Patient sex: F
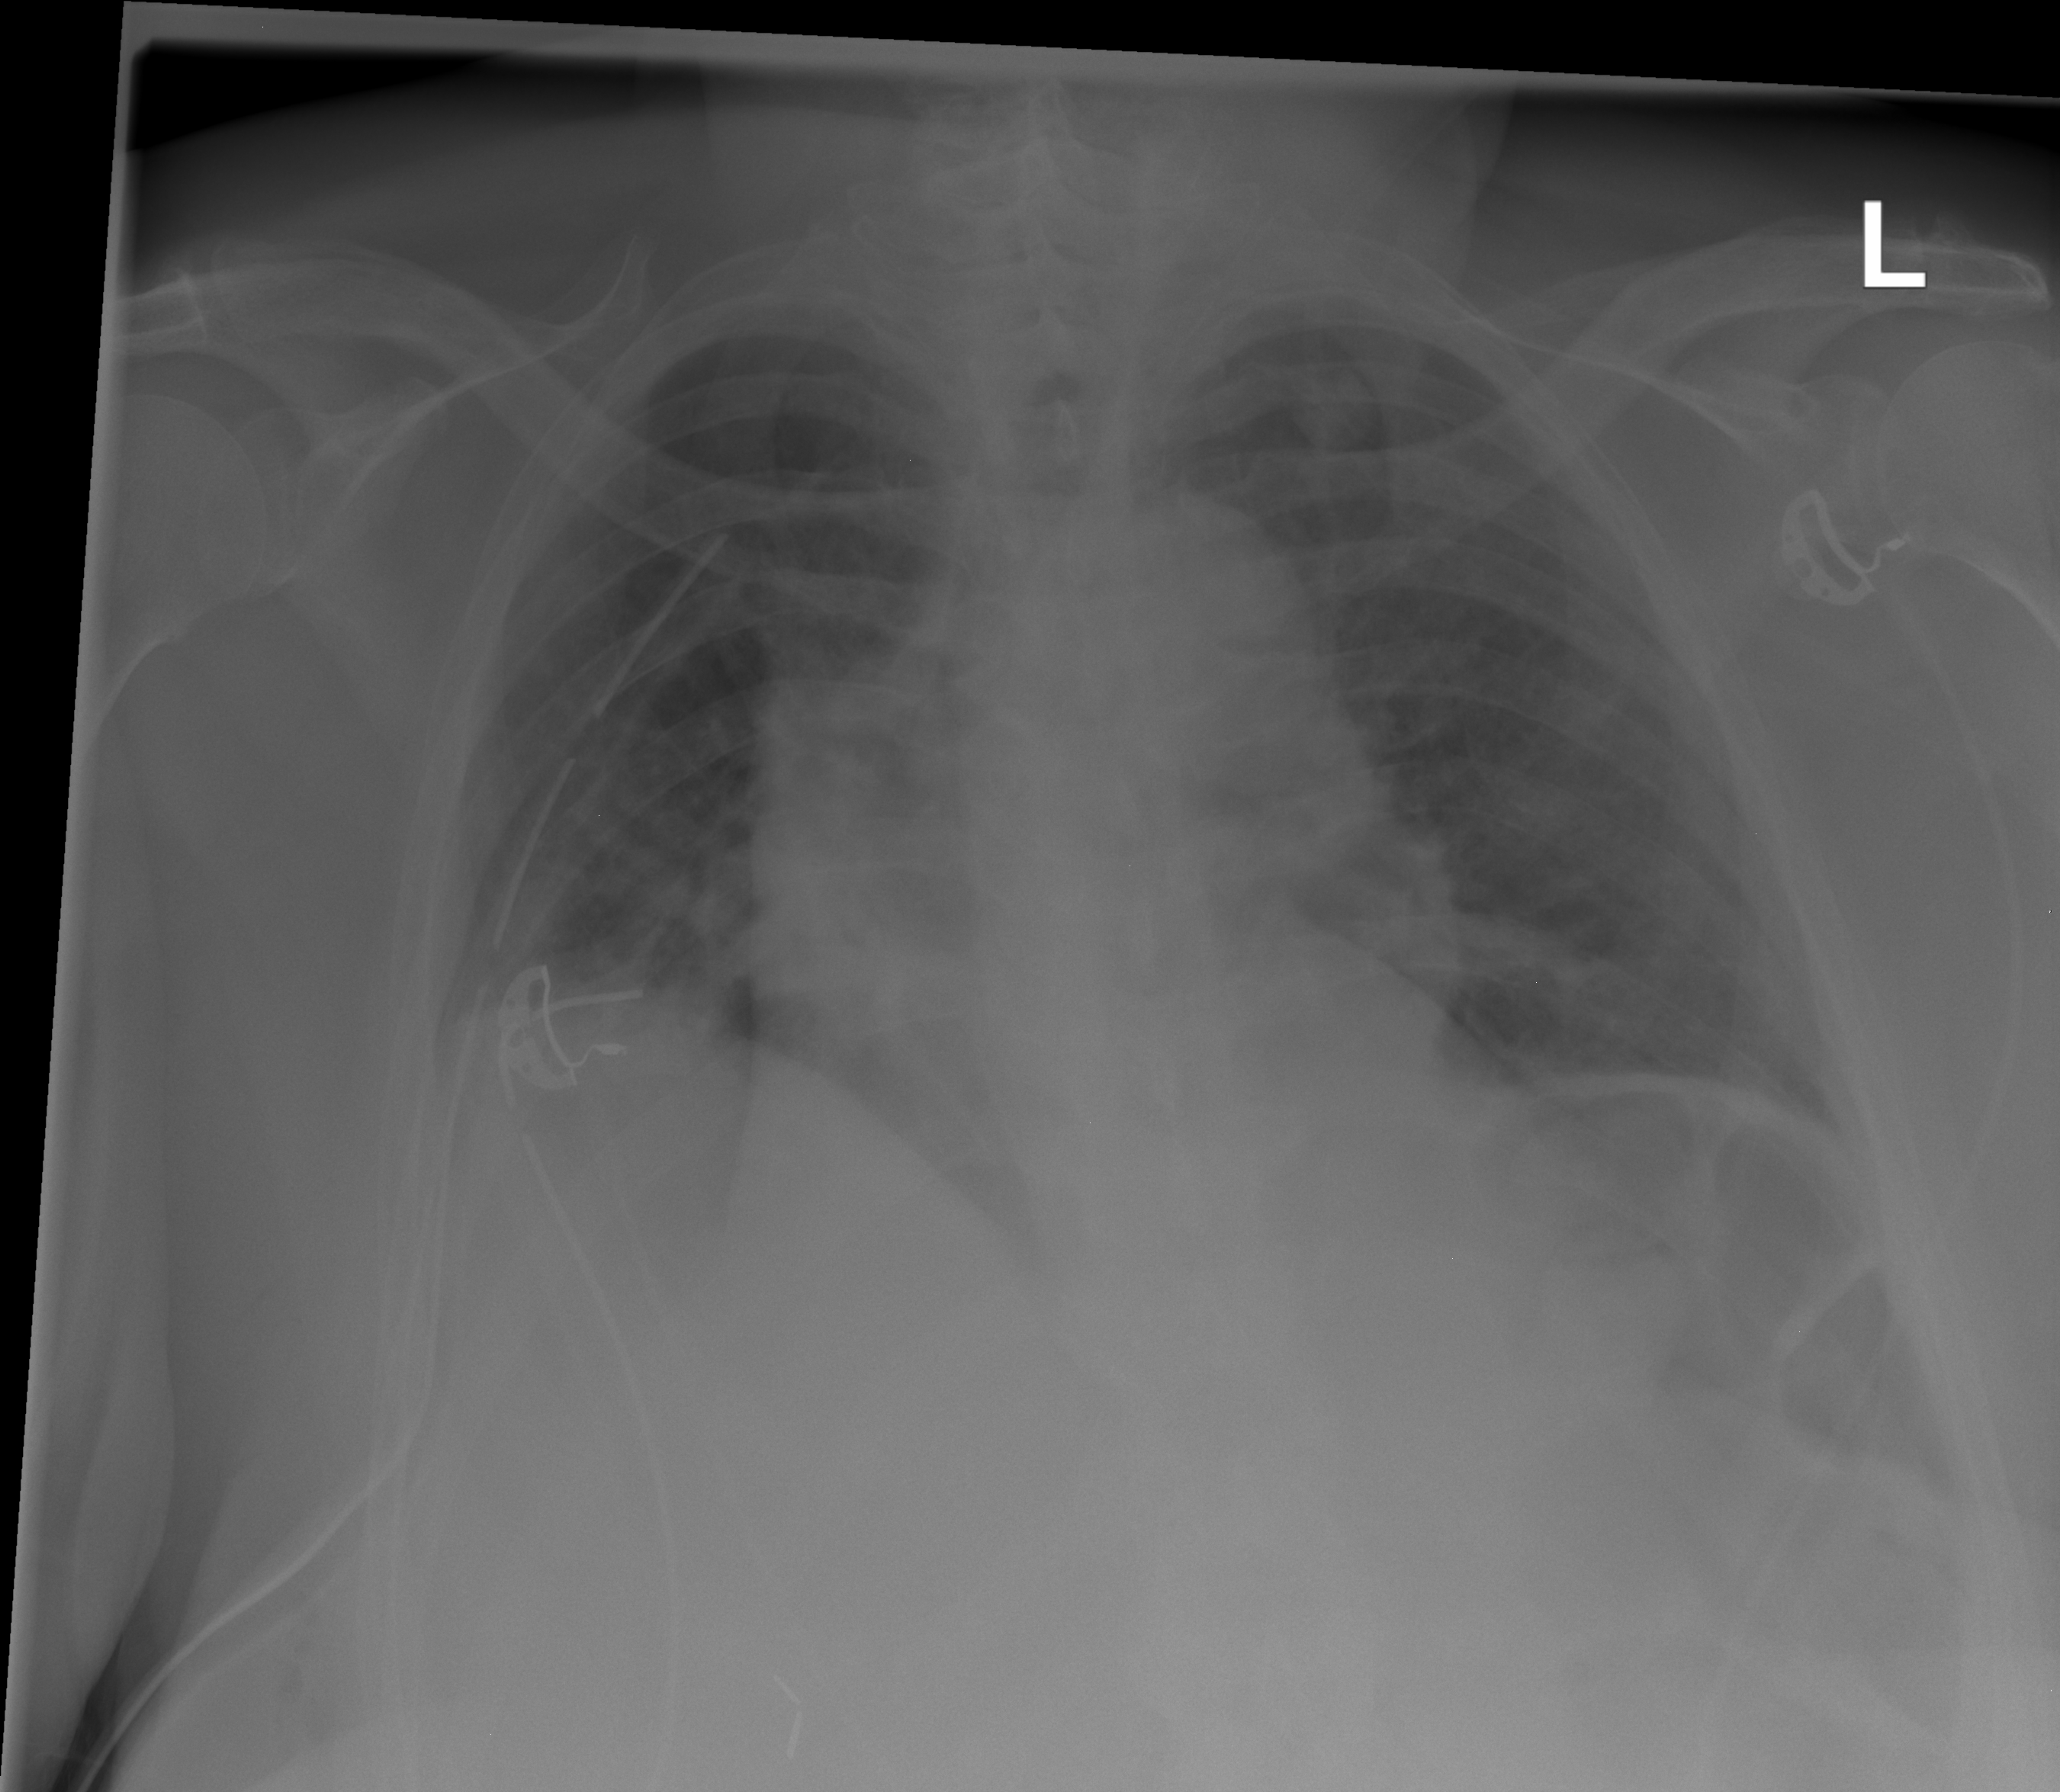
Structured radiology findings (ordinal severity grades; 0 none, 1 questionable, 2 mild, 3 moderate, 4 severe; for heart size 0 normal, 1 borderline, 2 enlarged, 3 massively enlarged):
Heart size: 0
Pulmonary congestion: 0
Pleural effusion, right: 0
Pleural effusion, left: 0
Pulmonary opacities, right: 0
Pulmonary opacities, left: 0
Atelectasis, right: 2
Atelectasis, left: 0